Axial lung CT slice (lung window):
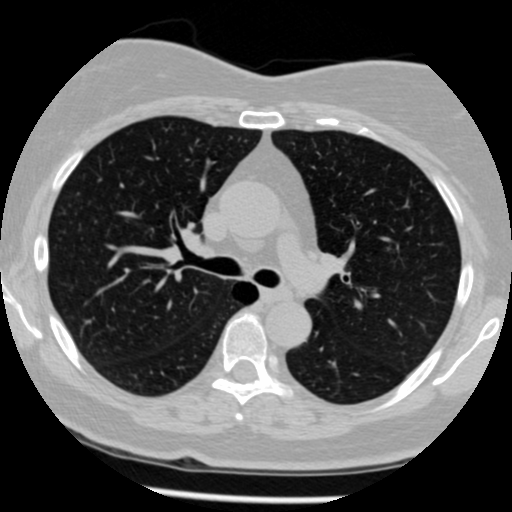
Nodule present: no